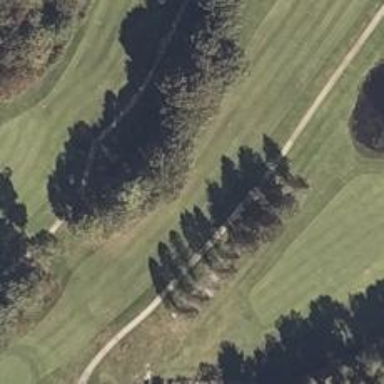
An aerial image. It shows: View of golf hole.